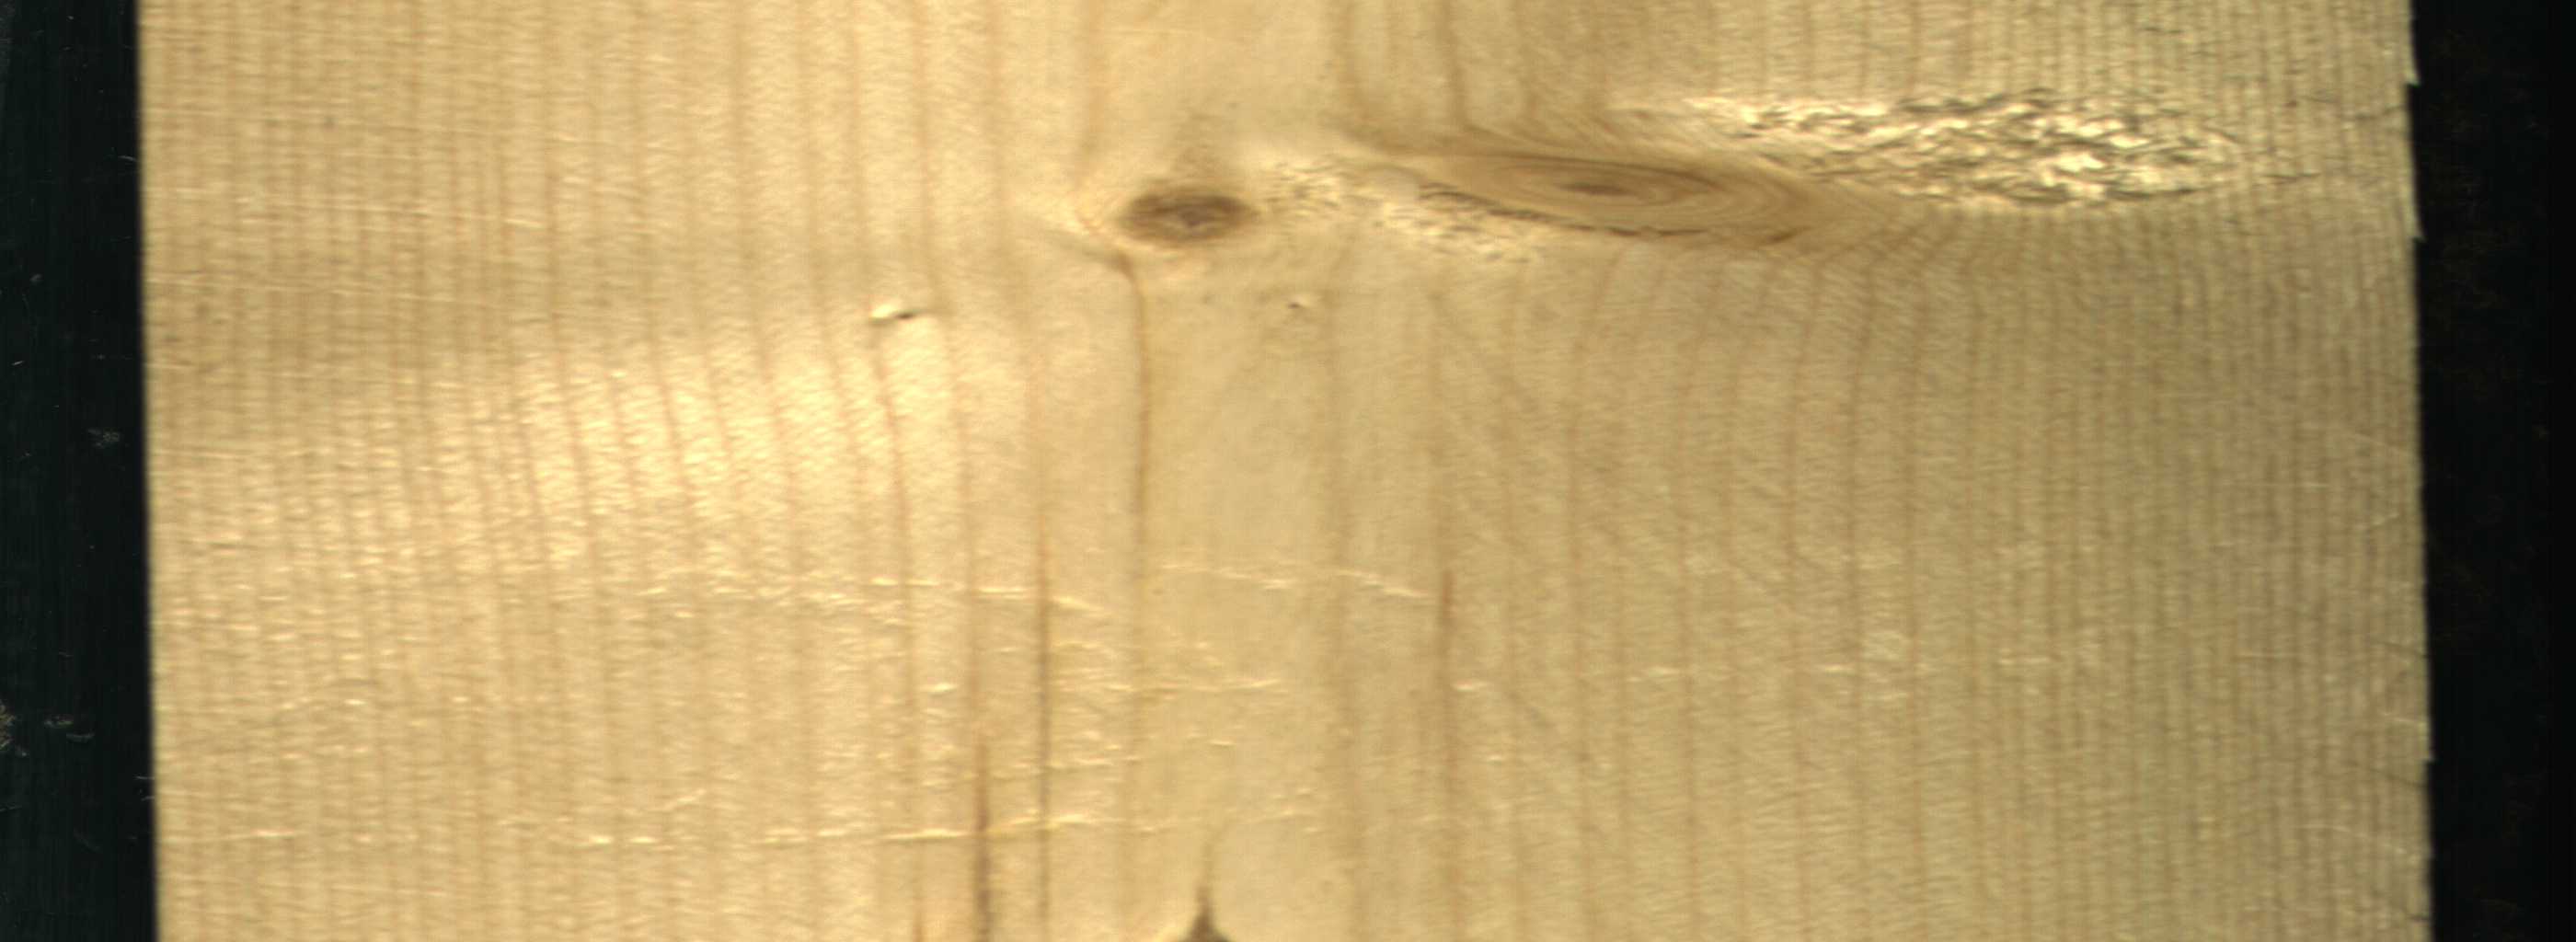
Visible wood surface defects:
Live_Knot
Live_Knot